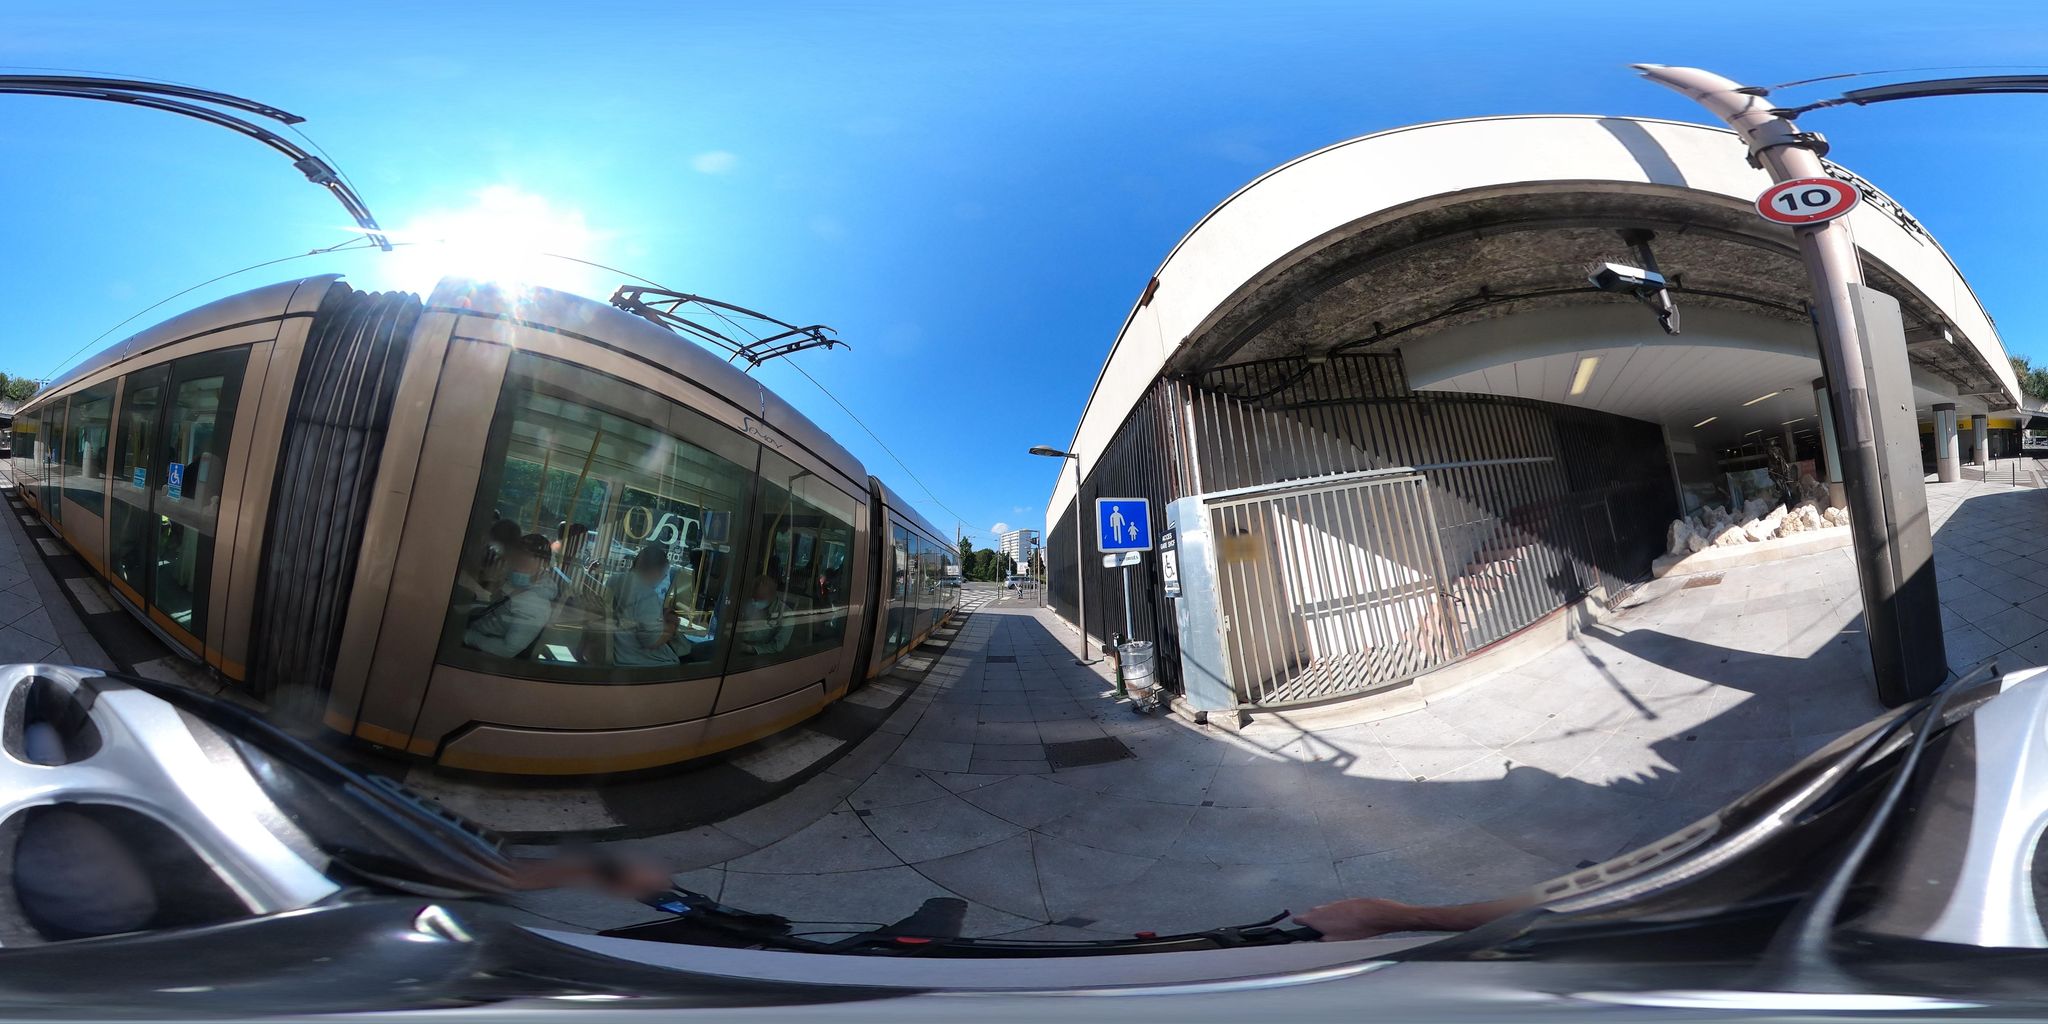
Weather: clear
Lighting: day
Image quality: good
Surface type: walking surface
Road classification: cycleway, footway
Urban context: urban centre
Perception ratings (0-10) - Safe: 0.18, Lively: 7.17, Beautiful: 4.61, Boring: 5.8, Depressing: 2.38, Wealthy: 2.63